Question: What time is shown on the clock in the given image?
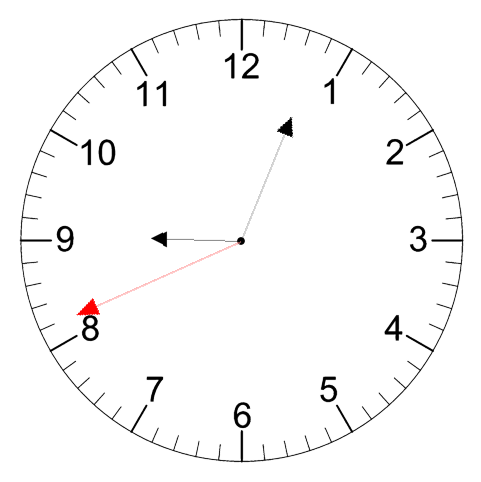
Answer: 09:03:41